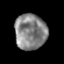
Tissue: prostate
Cell type: T cells
Senescence score: 0.3605
Nuclear area (px): 1110
Mean DAPI intensity: 132.087